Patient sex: M
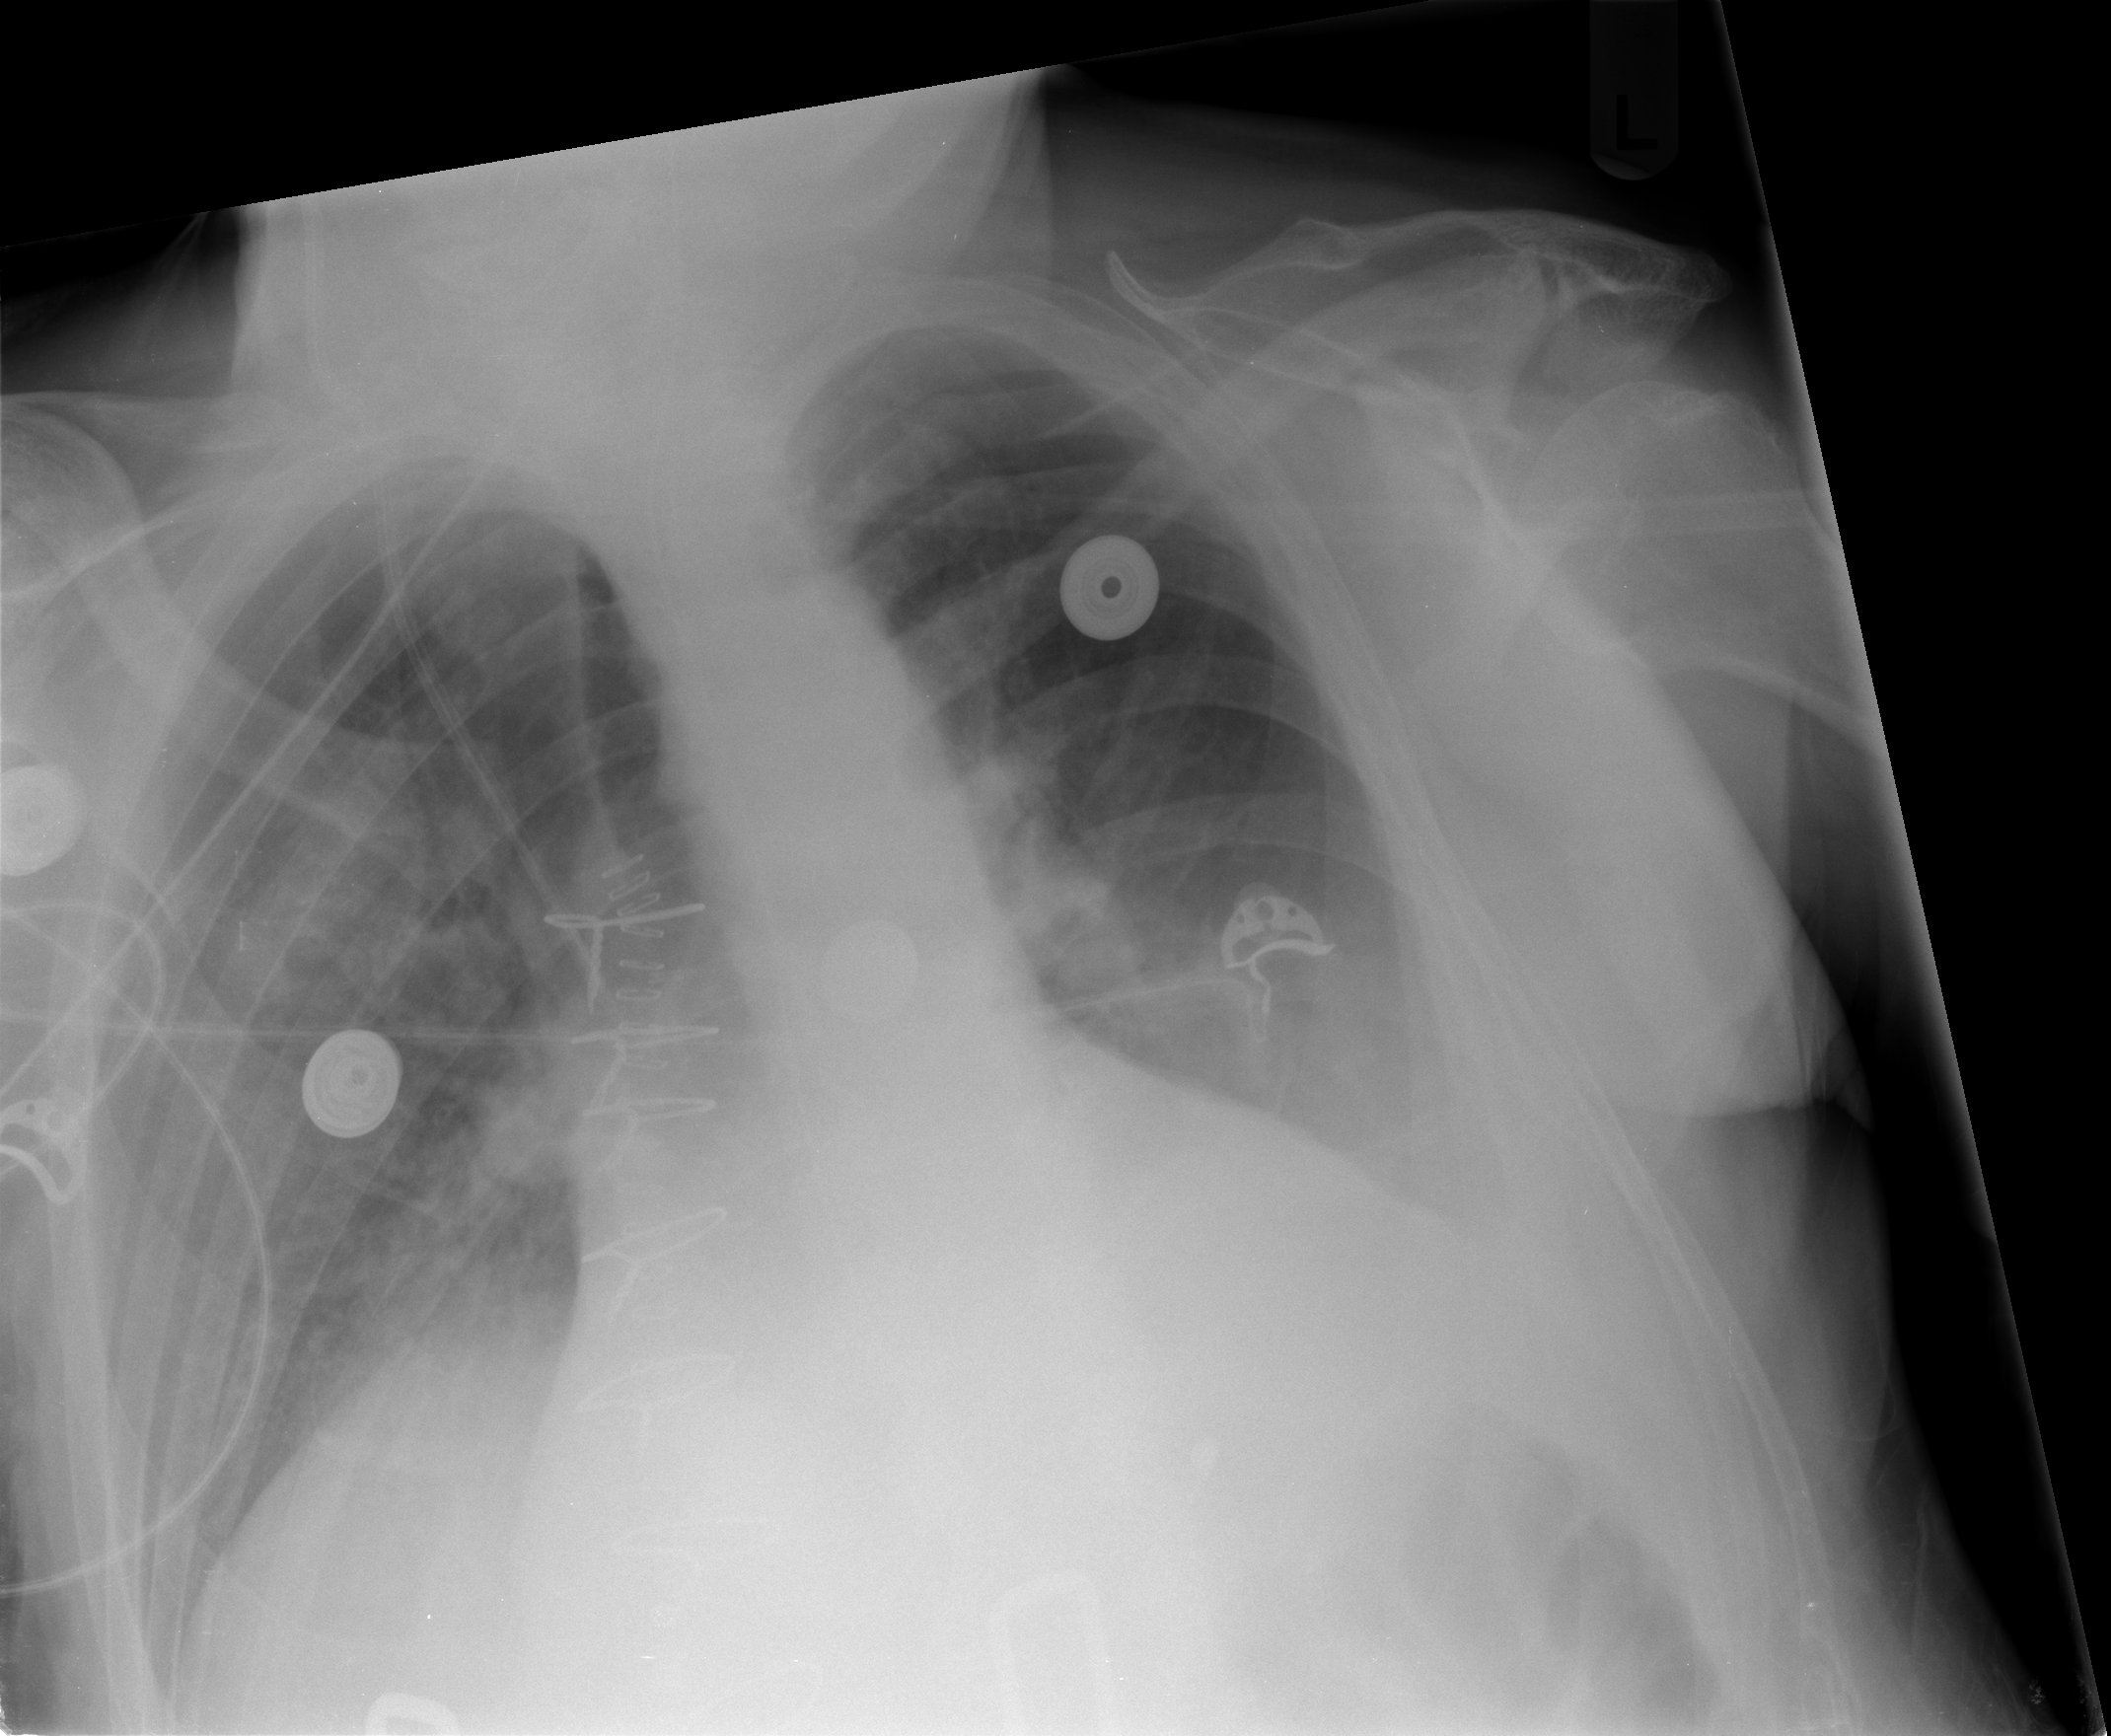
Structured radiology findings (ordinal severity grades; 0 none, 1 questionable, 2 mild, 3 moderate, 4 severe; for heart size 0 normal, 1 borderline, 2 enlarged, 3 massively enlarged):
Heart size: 1
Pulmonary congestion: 2
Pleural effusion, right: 2
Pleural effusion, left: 2
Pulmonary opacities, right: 0
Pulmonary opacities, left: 0
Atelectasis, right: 2
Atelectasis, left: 2